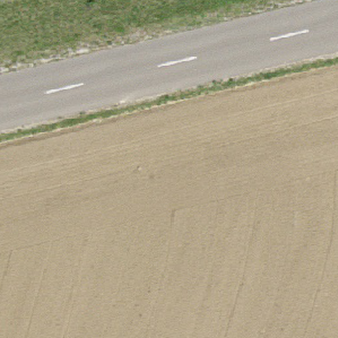
Label: other